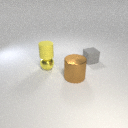
small yellow metal sphere behind large brown metal cylinder